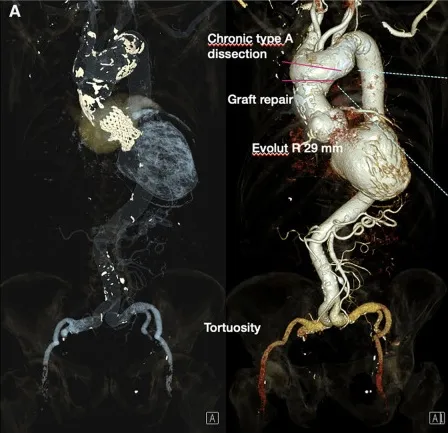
CT angiography following TAVI protocol: (A) EvolutR TAVI valve with graft repair and aortic aneurysm with type A dissection of the ascending aorta and proximal arch. Severe tortousity of the iliac arteries.
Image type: radiology (ct)